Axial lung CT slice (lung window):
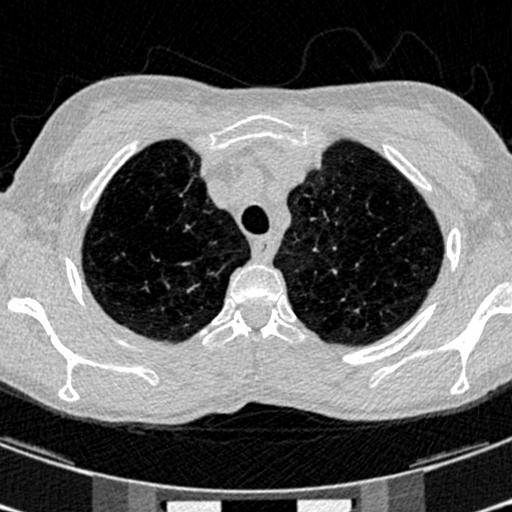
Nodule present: no